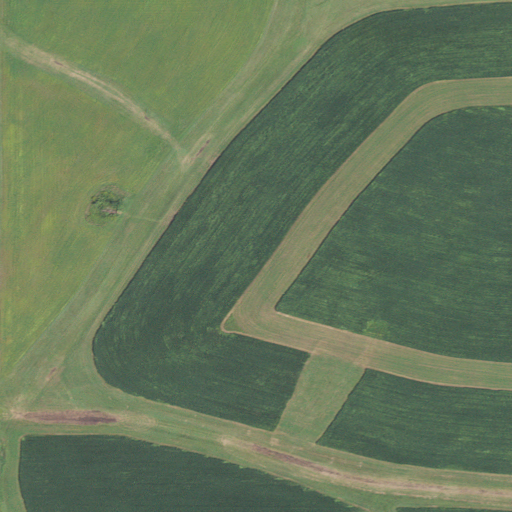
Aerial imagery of plain(s) in Wisconsin named Round Prairie containing cultivated crops, pasture, barren land, and open development